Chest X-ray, PA view. Patient: 23 years old, sex M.
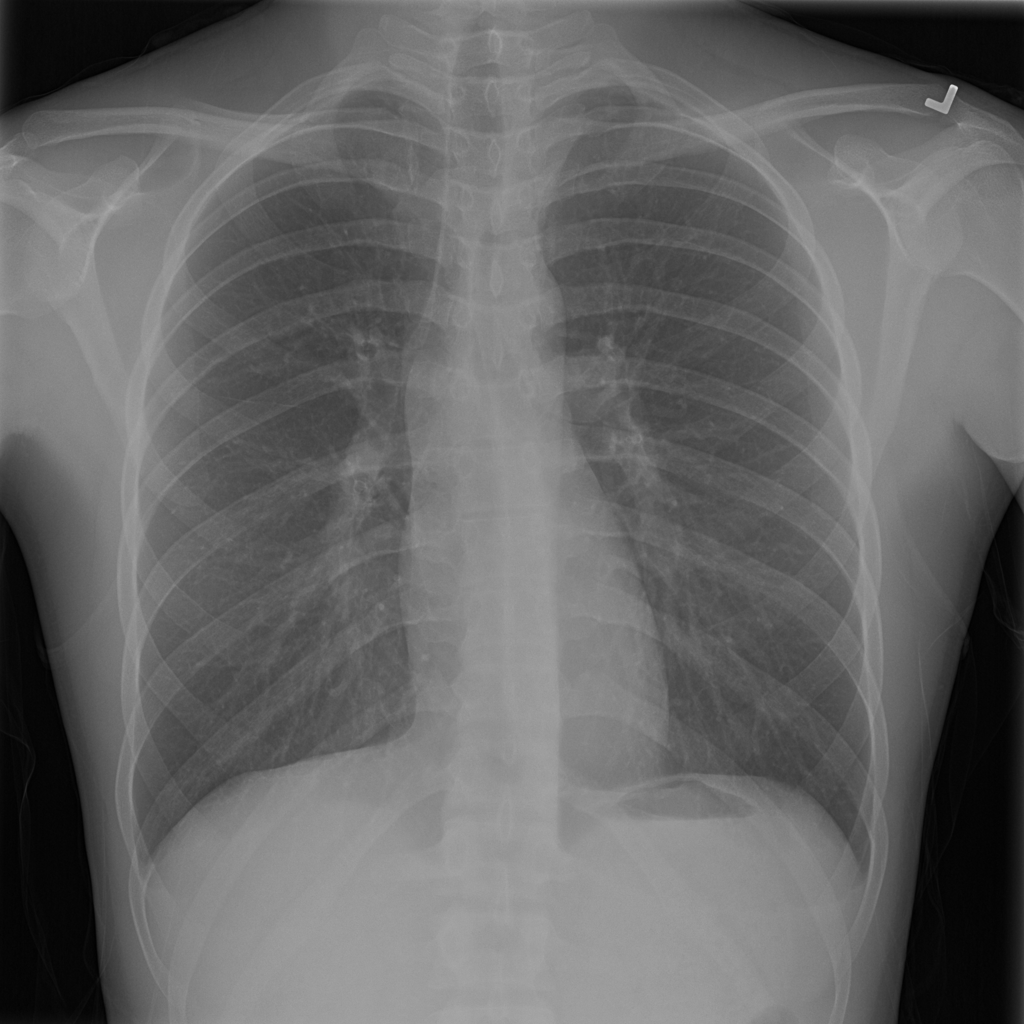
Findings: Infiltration